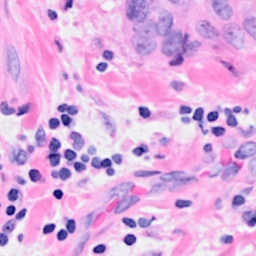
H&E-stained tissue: Breast